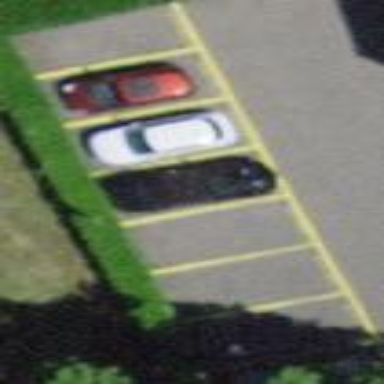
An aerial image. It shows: Paved street-side parking area.